Question: I want to implement a physics engine in a game in order to compute trajectories of bodies with forces applied to them.
This engine would calculate each state of the object based on its previous state. Of course this means a lot of calculation between two units of time to be sufficiently precise.
To do that properly, I wanted first to know how big are the differences between this method of getting positions, and with kinematic equations.
So I made this code which stores the positions (x, y, z) given by the simulations and by the equations in a file.
'''
#include <stdio.h>
#include <stdlib.h>
#include <math.h>
#include "header.h"
Body nouveauCorps(Body body, Vector3 force, double deltaT){
double m = body.mass;
double t = deltaT;
//Newton's second law:
double ax = force.x/m;
double ay = force.y/m;
double az = force.z/m;
body.speedx += ax*t;
body.speedy += ay*t;
body.speedz += az*t;
body.x +=t*body.speedx;
body.y +=t*body.speedy;
body.z +=t*body.speedz;
return body;
}
int main()
{
//Initial conditions:
double posX = <PHONE>;
double posY = 5.<PHONE>;
double posZ = -8.<PHONE>;
double speedX = 0.232323;
double speedY = -<PHONE>;
double speedZ = -8.<PHONE>;
double mass = 558.74;
//Force applied:
Vector3 force = {5.<PHONE>, -97887.568, <PHONE>};
Body body = {posX, posY, posZ, speedX, speedY, speedZ, mass};
double duration = 10.0;
double pointsPS = 100.0; //Points Per Second
double pointsTot = duration * pointsPS;
char name[20];
sprintf(name, "BN_%fs-%fpts.txt", duration, pointsPS);
remove(name);
FILE* fichier = NULL;
fichier = fopen(name, "w");
for(int i=1; i<=pointsTot; i++){
body = nouveauCorps(body, force, duration/pointsTot);
double t = i/pointsPS;
//Make a table: TIME | POS_X, Y, Z by simulation | POS_X, Y, Z by modele (reference)
fprintf(fichier, "%e %e %e %e %e %e %e
", t, body.x, body.y, body.z, force.x*(t*t)/2.0/mass + speedX*t + posX, force.y*(t*t)/2.0/mass + speedY*t + posY, force.z*(t*t)/2.0/mass + speedZ*t + posZ);
}
return 0;
}
'''
The problem is that with simple numbers (like with a simple fall in a -9.81 gravity field) I got nice positions, but with bigger (and quite random) numbers, I get inaccurate positions.
Is that a floating point issue?
Here are the results, with relative errors. (Note: label axes are in French, Temps = Time).
Graphs

- - - -
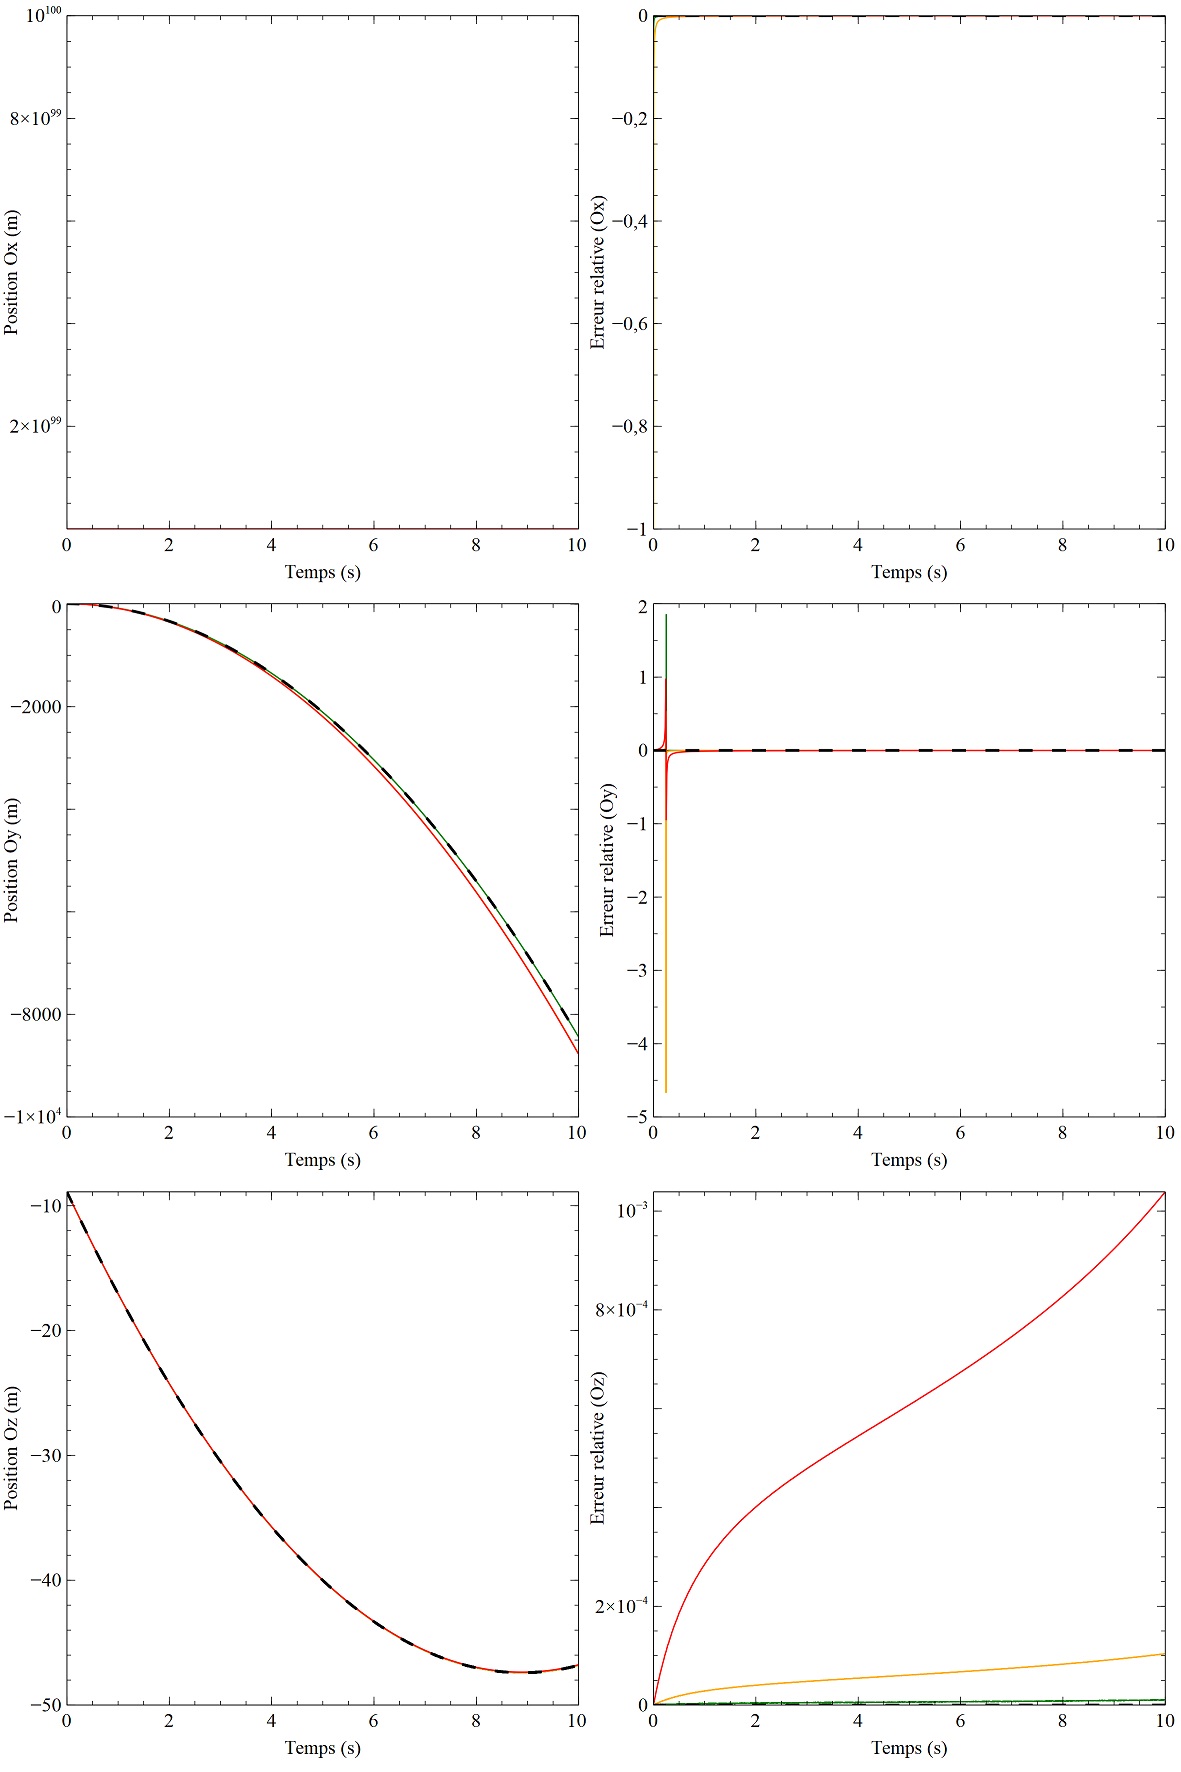
Answer: This is not a floating point issue. In fact, even if you were using exact arithmetic you'd see the same problem.
This error is really fundamental to numerical integration itself and the particular method you're using and the ODE you're solving.
In this case you're using an integration scheme known as Forward Euler. This is probably the simplest approach to solving a first-order ODE. Of course, this leaves it with some undesirable features.
For one, it introduces error at each step. The size of the error is 'O(Dt2)'. That means the error over a single time step is roughly proportional to the square of the size of the time step. So if you cut the size of the time step in half, roughly you drop the incremental error to 1/4 the value.
But since you decrease the time step, you have to make more steps to simulate the same amount of time. So you're adding up more but smaller errors. This is why the cumulative error is 'O(Dt)'. So really over the whole simulated time if you take time steps that are half as big, you get half as much cumulative error.
Ultimately this cumulative error is what you're seeing. And you can see in your error plot that the ultimate error ends up decreasing by about a factor of 10 each time you increase the number of time steps by a factor of 10: because the time step is 10 times smaller, so the total error ends up about 10 times smaller.
---
The other issue is that Forward Euler exhibits what's known as conditional stability. This means it's possible for the cumulative error to grow without bound in certain cases. To see why, let's look at a simple ODE:
'''
x' = -k * x
'''
Where k is some constant. The exact solution of this ODE is 'x(t) = x(0) * exp( -k * t )'. So as long as k is positive, 'x' should tend to '0' as time increases.
However, if we try to approximate this using Forward Euler, we get something that looks like this:
'''
x(t + Dt) = x(t) + Dt * ( -k * x[n] )
= ( 1 - k * Dt ) * x(t)
'''
This is a simple recurrence relation that we can solve:
'''
x(t) = ( 1 - k * Dt )^(t / Dt) * x(0)
'''
Now, we know the exact solution tens to 0 as 't' gets larger. But the Forward Euler solution only does that if '|1 - k * Dt| < 1'. Notice how that expression depends on the step size as well as the 'k' term from our ODE. If 'k' is really really big, we need a really really tiny time step to keep the solution from blowing up. This is why it possesses what's known as conditional stability: the stability of the solution is conditional on the time step.
There are also a number of other issues, but this is a broad topic and I can't cover everything in a single answer.